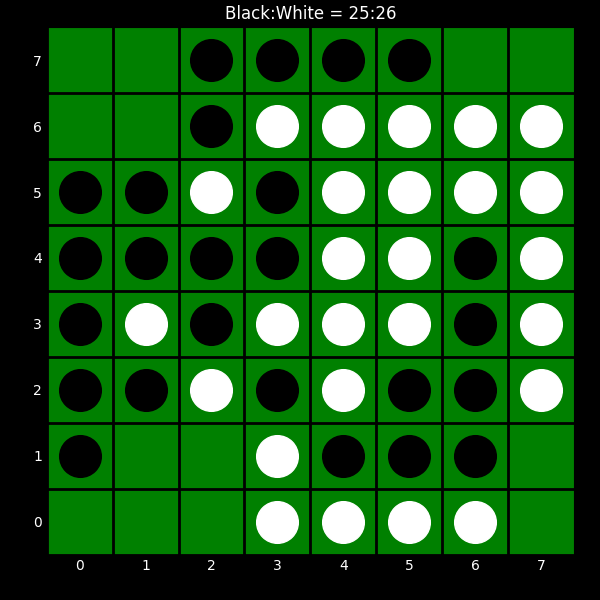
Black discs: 25
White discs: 26